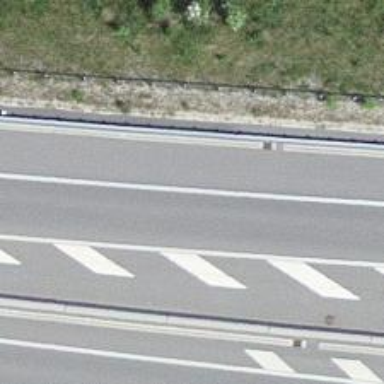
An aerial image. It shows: Asphalt motorway.